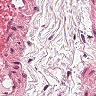
Metastatic tissue present: no